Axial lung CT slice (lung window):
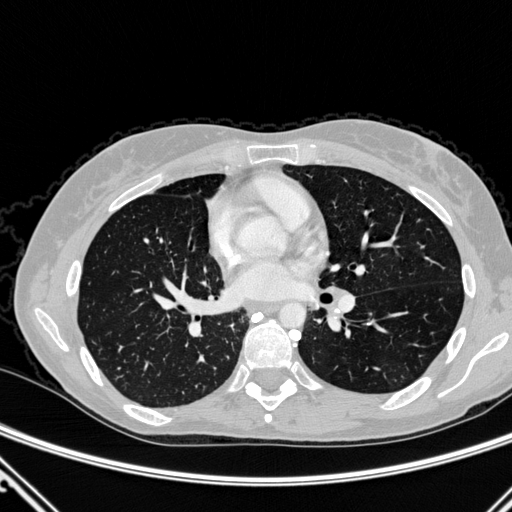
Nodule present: no